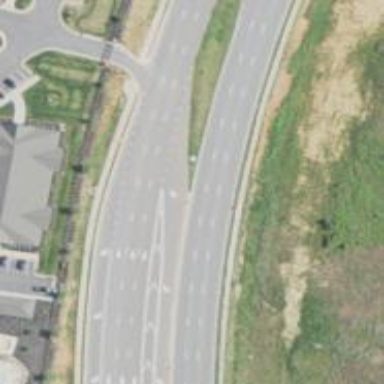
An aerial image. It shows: Asphalt road classified as primary highway with expressway characteristics.